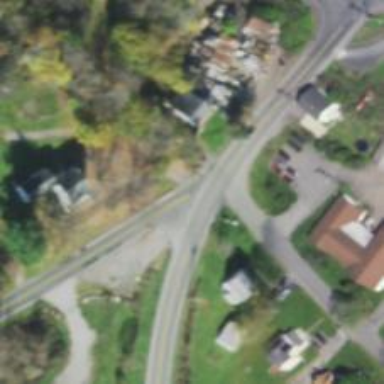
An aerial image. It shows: Road with stop sign.